Question: So I have a range of cells that contains a list of Cell Addresses.

Column B & C show where a block of information starts and ends. Column D states whether it is the start of a combination of tables, the end of the combination, or whether it's a single Table.
So basically I am having some difficulty combining the answers from B & C to form a combined range. So in the picture, Column E shows the start as A170 and the End as A596. (I don't think this is necessary tbh) I need to make a range containing A170:A543, A548:A554, etc. and it needs to be dynamic. So these should create themselves based on the values in Column D. I'm looking to do this in VBA, but if it's easier to do in Excel Formulas, that's okay too.
Can anyone give me some hints how to accomplish this? My brain is currently mush.
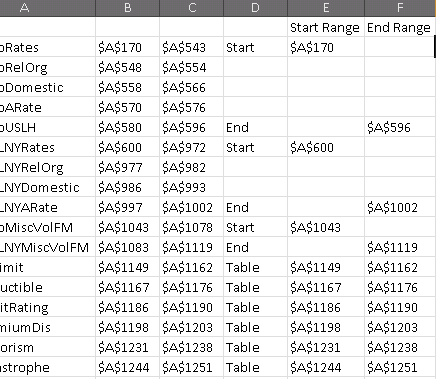
Answer: You can create a small User Defined Function (aka UDF) that will stitch together the non-contiguous cell ranges from textual representations of their respective addresses. This can return a range for a native worksheet function that uses a cell range like the <URL>.
'''
Function makeNoncontiguousRange(startRNGs As Range)
Dim rng As Range, rUNION As Range
For Each rng In startRNGs
If rUNION Is Nothing Then
Set rUNION = Range(rng.Value2, rng.Offset(0, 1).Value2)
Else
Set rUNION = Union(rUNION, Range(rng.Value2, rng.Offset(0, 1).Value2))
End If
Next rng
'Debug.Print rUNION.Address
Set makeNoncontiguousRange = rUNION
End Function
'''
The function could be used on a worksheet like,
'''
=SUM(makeNoncontiguousRange(B2:B4))
'''
In your data sample this would be like writing,
'''
=SUM($A$170:$A$543,$A$548:$A$554,$A$558:$A$566)
'''
Note that I am only passing in the start of the range in column B and gaining the end range with .Offset. If you need to expand the functionality to pass in the end range then you will need to check if both the start and end ranges are the same size.